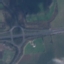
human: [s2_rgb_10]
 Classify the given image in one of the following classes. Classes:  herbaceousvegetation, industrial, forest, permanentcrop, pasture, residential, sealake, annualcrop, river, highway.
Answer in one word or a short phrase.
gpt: Highway